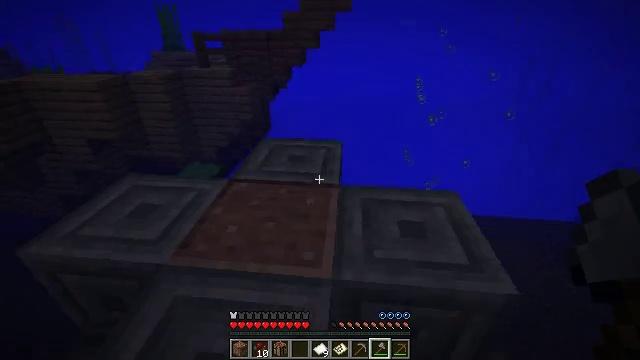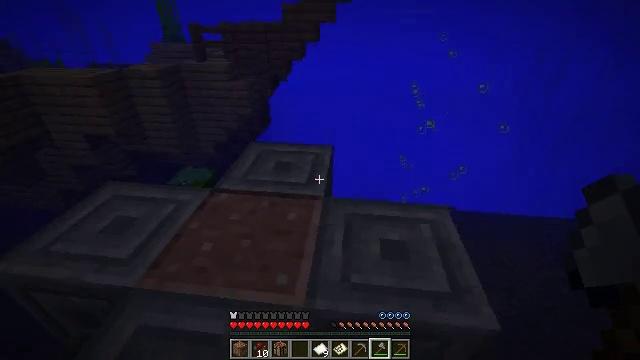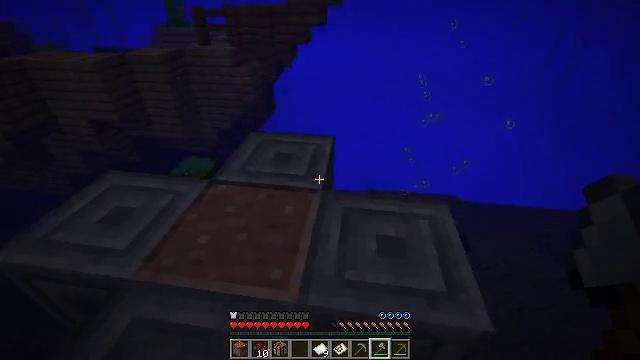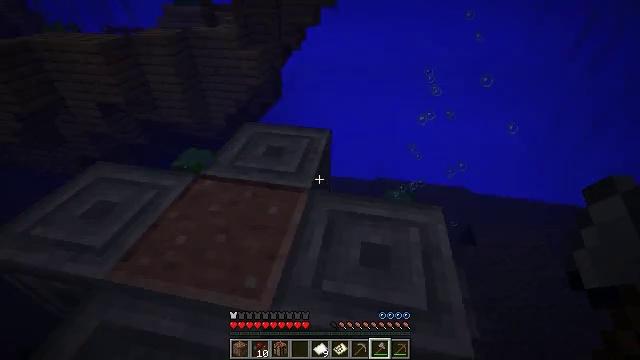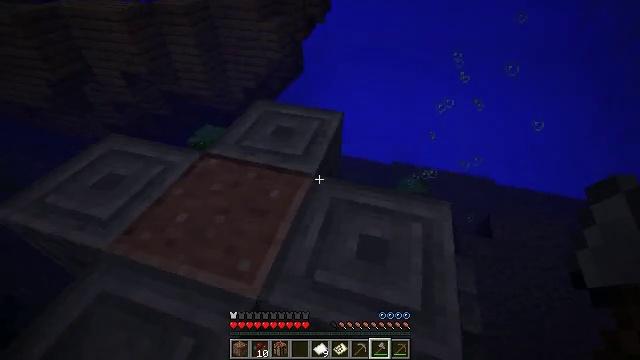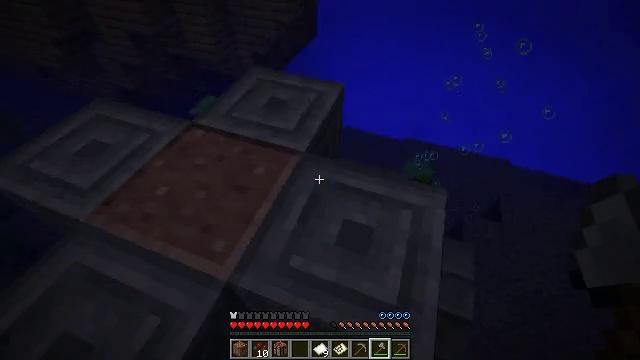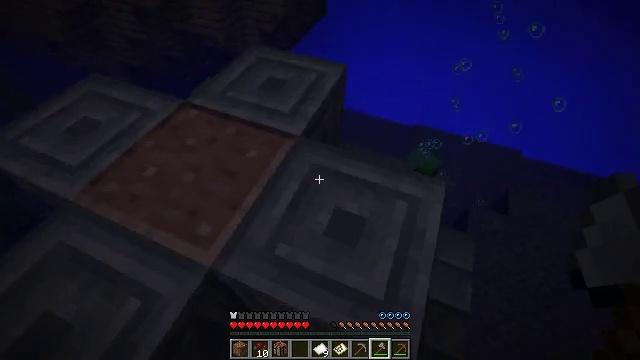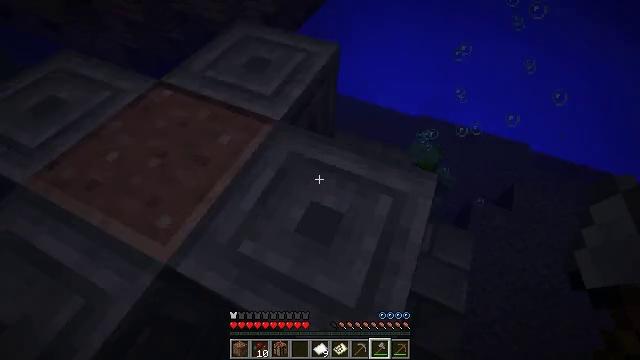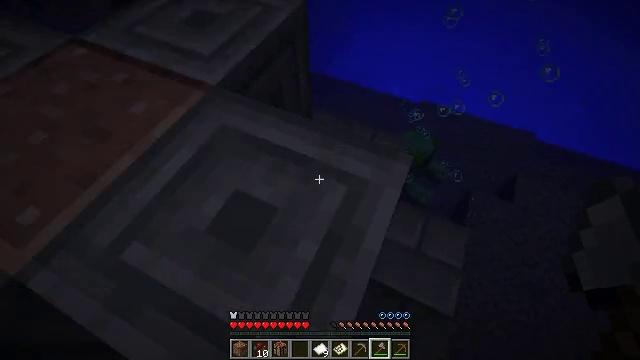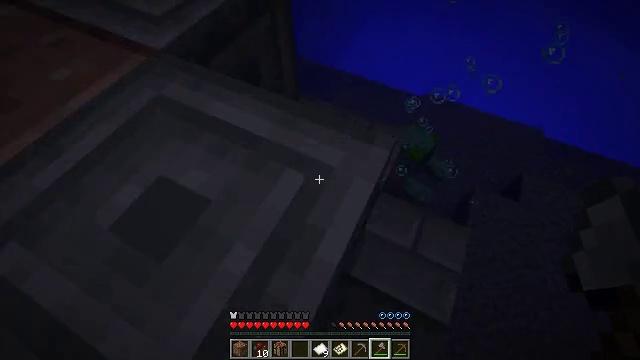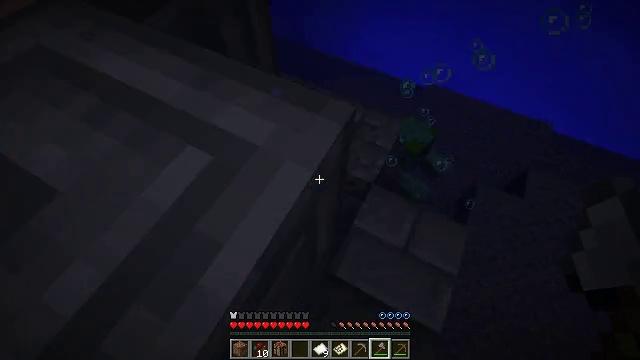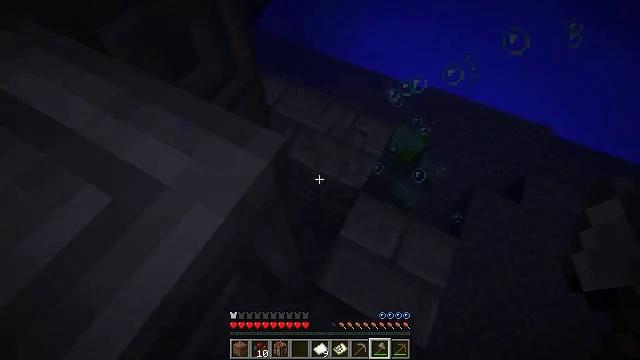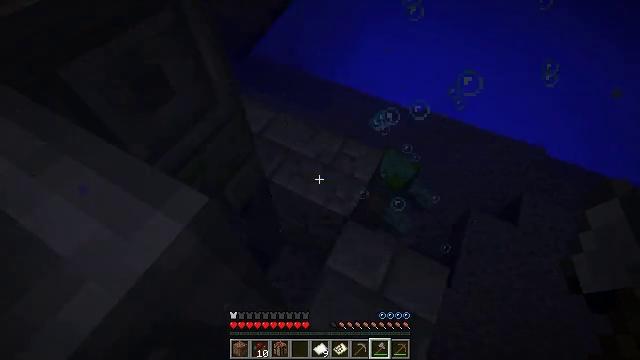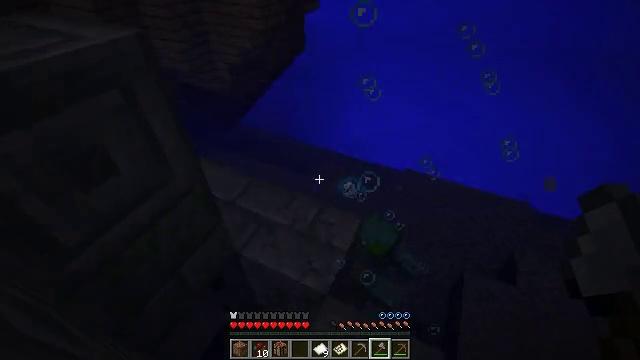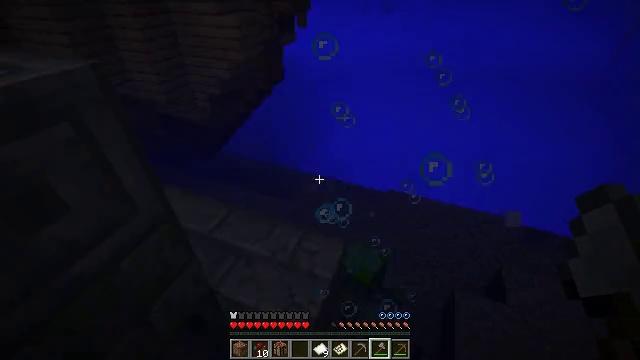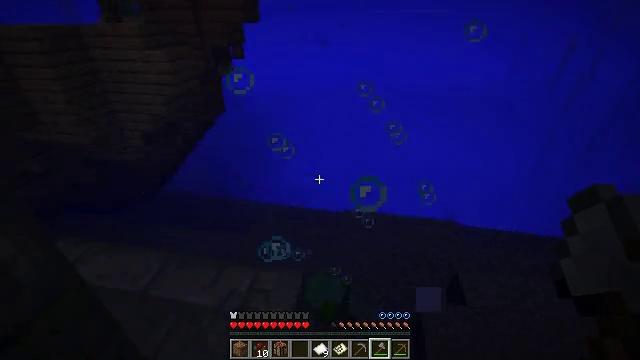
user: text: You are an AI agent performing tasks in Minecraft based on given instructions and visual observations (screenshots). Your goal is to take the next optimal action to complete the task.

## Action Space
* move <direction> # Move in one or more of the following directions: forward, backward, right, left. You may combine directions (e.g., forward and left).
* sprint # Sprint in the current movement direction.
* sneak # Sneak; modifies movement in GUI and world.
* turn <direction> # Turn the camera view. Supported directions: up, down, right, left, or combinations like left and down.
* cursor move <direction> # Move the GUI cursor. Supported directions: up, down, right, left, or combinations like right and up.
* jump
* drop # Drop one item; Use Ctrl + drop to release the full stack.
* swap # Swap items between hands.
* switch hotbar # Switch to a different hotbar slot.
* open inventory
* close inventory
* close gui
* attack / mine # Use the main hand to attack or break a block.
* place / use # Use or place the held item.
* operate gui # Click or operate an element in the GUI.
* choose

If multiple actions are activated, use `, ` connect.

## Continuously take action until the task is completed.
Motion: motion action
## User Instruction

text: Collect seagrass by hand or tool.
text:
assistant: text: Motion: move forward and move right, turn left and down, jump
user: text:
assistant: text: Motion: move forward and move right, turn left and down, jump
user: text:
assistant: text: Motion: move forward and move right, turn left and down, jump
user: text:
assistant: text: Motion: move forward and move right, turn left and down, jump
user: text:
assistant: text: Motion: move forward and move right, turn left and down
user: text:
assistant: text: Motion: move forward and move right, turn left and down
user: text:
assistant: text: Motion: move forward and move right, turn left and down
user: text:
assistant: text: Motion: move forward and move right, turn down
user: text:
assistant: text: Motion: move forward and move right, turn left and down
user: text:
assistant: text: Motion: move forward and move right, turn left and down
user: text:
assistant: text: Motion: move forward and move right
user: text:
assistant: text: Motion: move forward and move right, turn up
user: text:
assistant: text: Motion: move forward and move right, turn right and up
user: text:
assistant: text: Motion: move forward and move right, turn right and up, jump
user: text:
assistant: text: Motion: move forward and move right, turn right and up, jump
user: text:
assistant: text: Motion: move forward and move right, turn right and up, jump
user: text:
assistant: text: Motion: move forward and move right, turn right and up, jump
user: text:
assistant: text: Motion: move forward and move right, turn right and up, jump
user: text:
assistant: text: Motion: move forward and move right, turn right and down, jump
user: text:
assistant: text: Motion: move forward and move right, turn right and down, jump
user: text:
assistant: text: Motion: move forward and move right, turn right and down, jump
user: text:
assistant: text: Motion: move forward and move right, jump
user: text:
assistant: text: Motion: move forward, jump
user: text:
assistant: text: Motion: move forward, jump
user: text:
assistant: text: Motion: move forward, jump
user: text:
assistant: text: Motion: move forward, jump
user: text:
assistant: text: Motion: move forward, jump
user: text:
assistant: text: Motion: move forward, jump
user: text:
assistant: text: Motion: move forward, jump
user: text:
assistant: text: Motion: move forward, jump